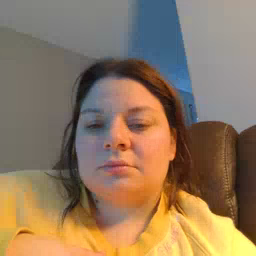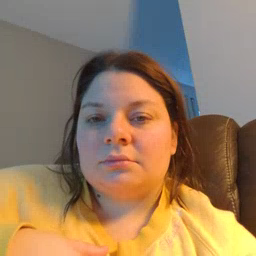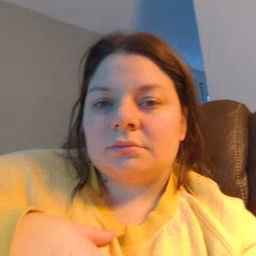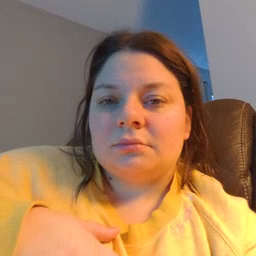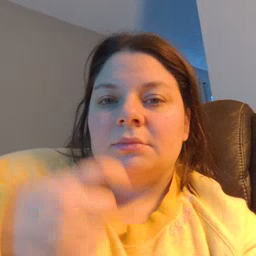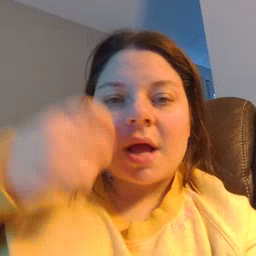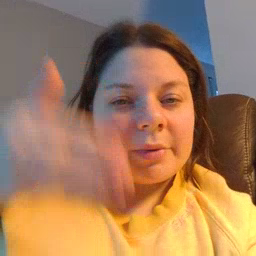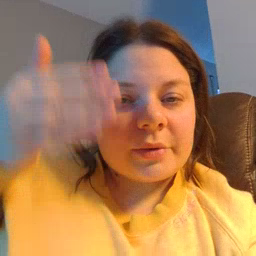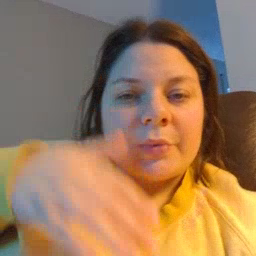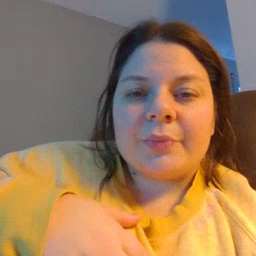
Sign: glasswindow